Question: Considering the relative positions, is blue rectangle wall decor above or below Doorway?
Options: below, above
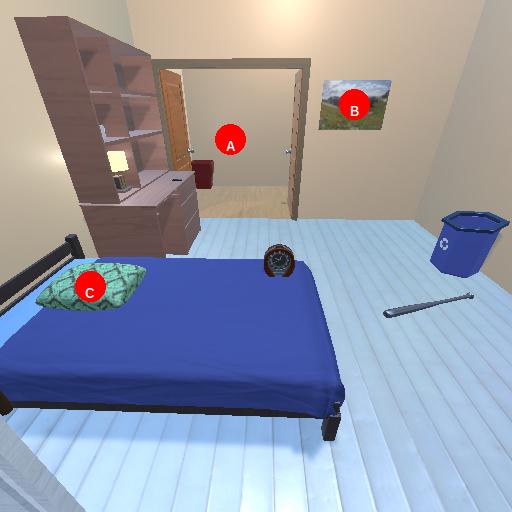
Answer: below